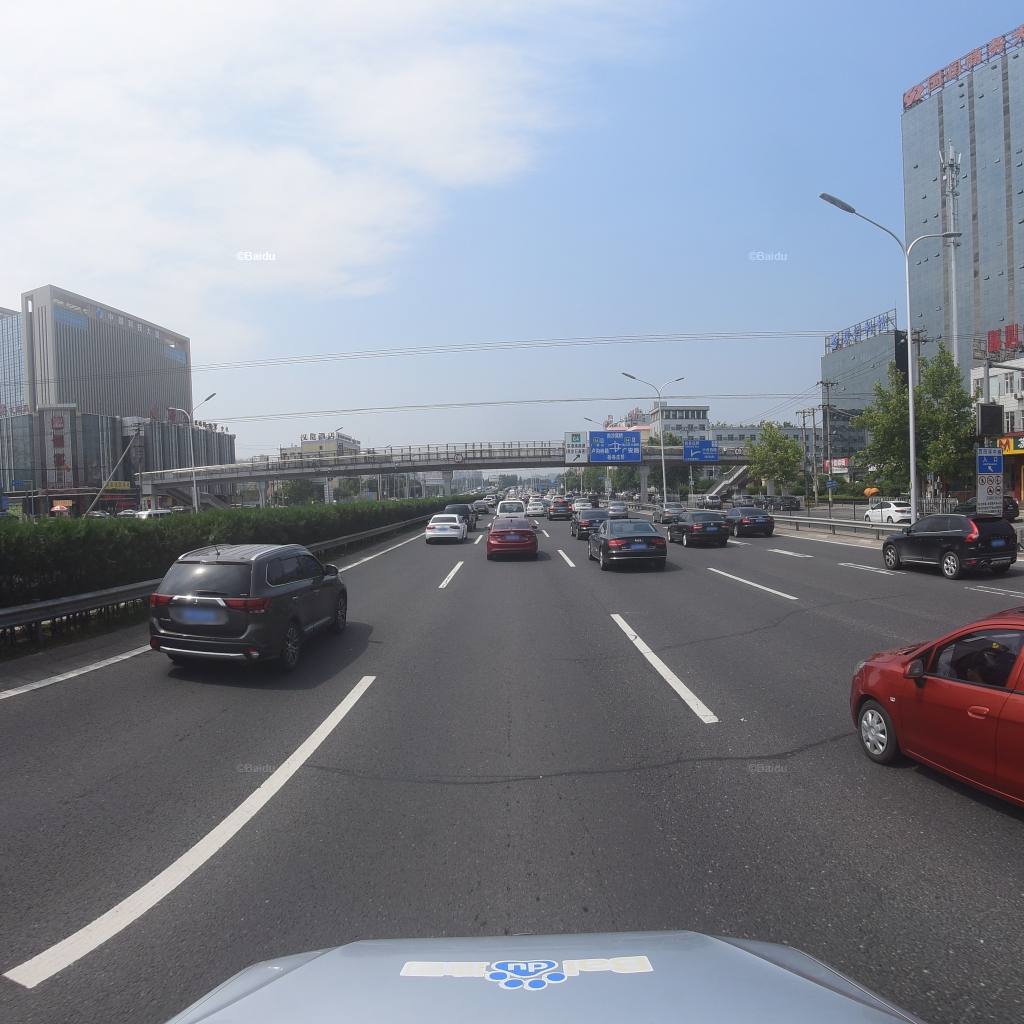
Region: Fengtai
Road damage annotations: transverse patch, transverse patch